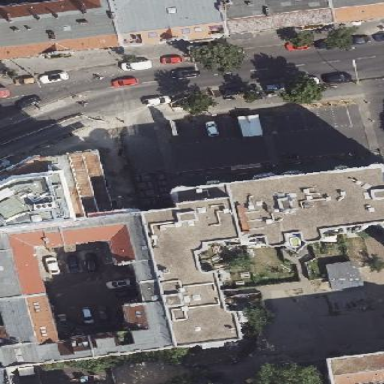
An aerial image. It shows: Part of building.